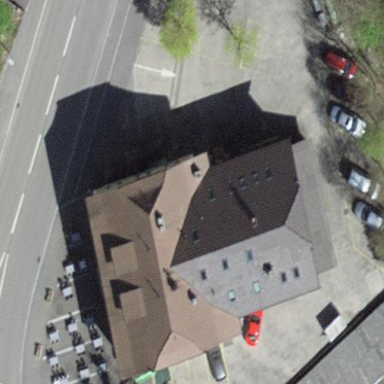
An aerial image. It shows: Building that is combination of restaurant and hotel.